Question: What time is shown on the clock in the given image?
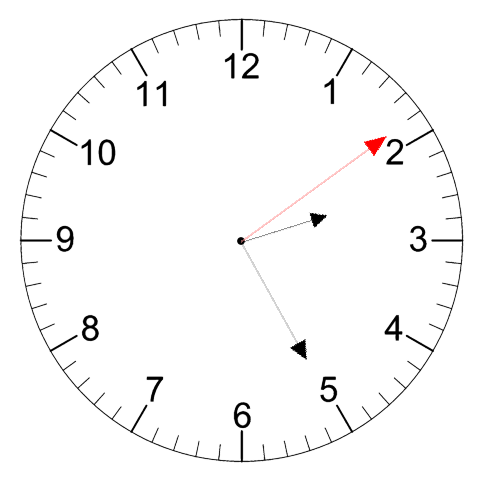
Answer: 02:25:09